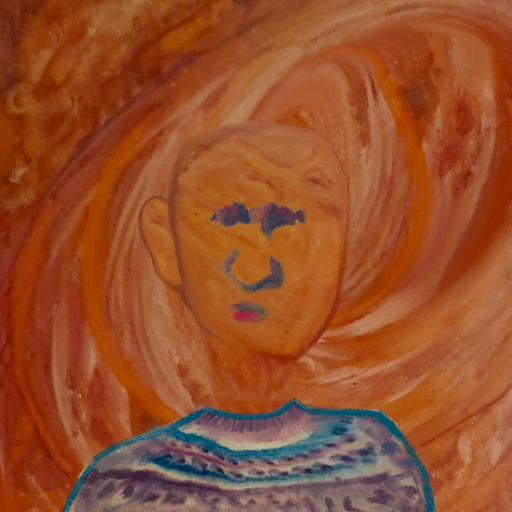
Background: Pious_Lady, Head And Neck Front: Pious_Lady, Face Front: In_The_Sun, Bust: HillGirl, Hair Front: Blank, Head Accessory: Blank, Second Necklace: Blank, Necklace: Blank, Baby: Blank